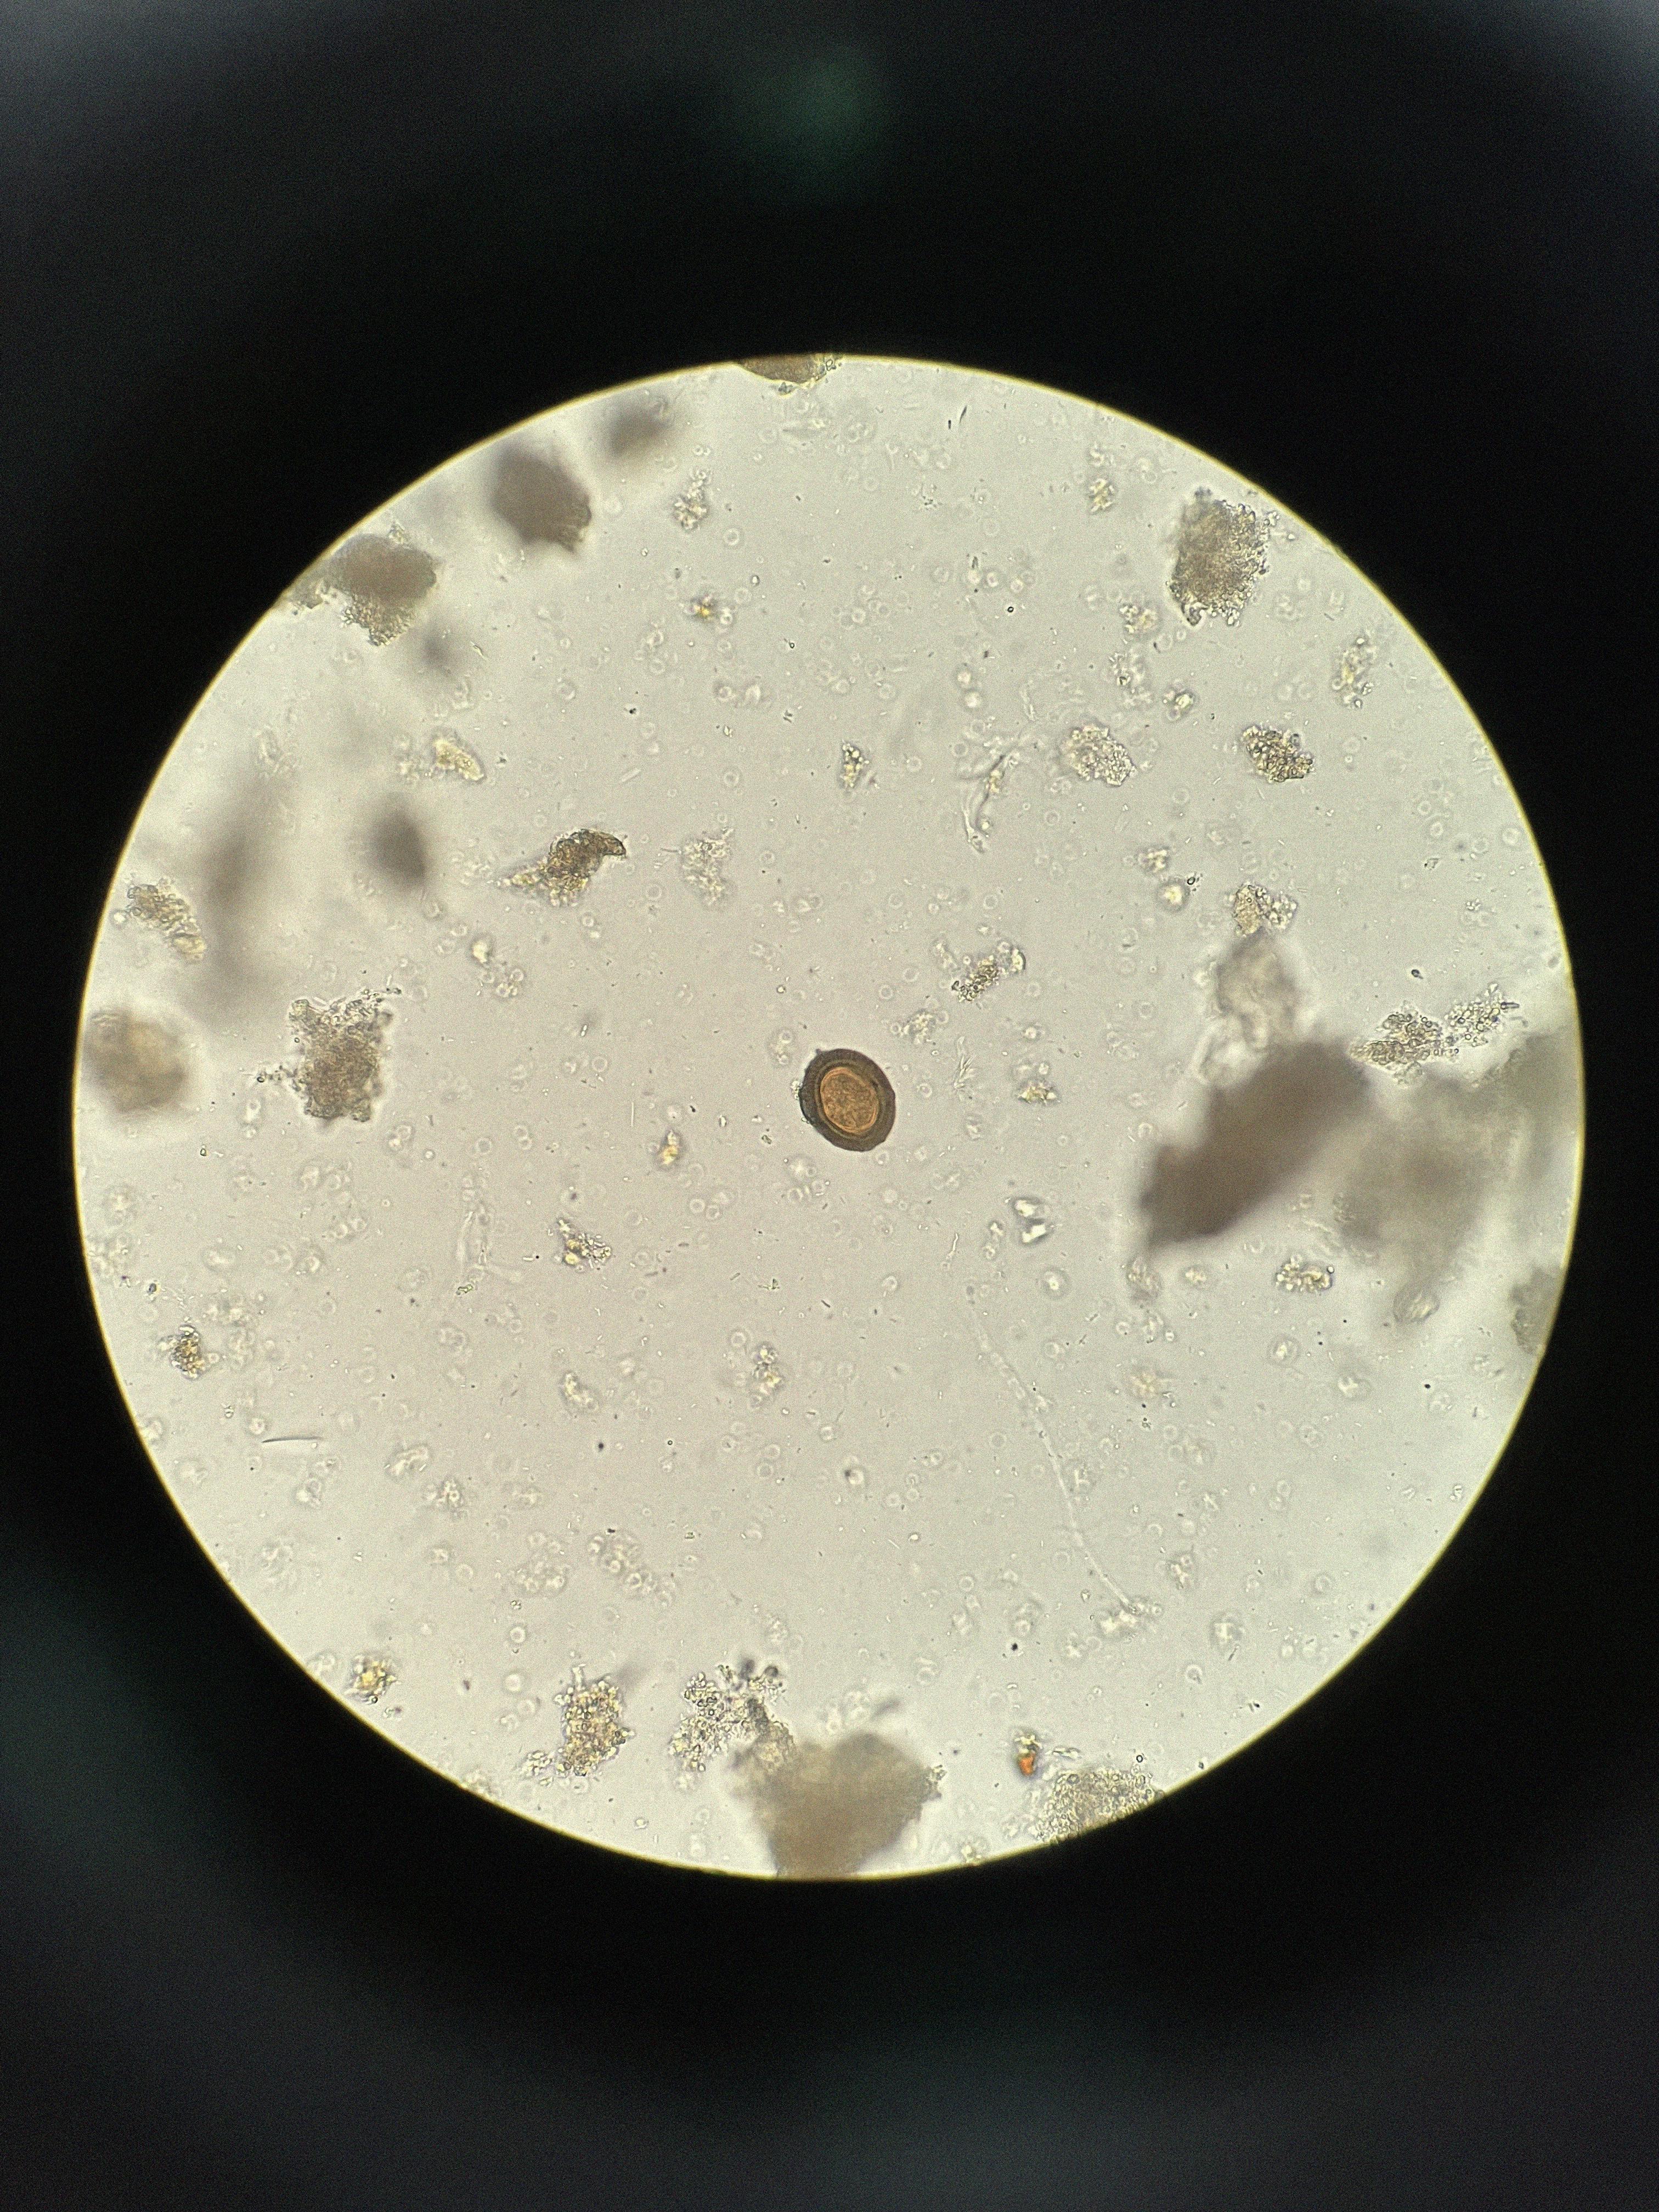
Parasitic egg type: Taenia spp. egg